Question: 'str(data)' to browse the data frame and found one variable is a 'data.frame', how can I change it into a normal vector/variable? Because now it cannot be exported correctly.
'''
str(data)
$ ID : num [1:3177] 1.11e+11 1.11e+11 1.11e+11 1.11e+11
$ indcate :'data.frame': 3177 obs. of 1 variable:
..$ X: int [1:3177] 2 3 3 2 2 2 3 2 1 1 ...
'''
(1)so I tried to change the type of this variable but failed
'''
> as.numeric((data$indcate))
Error: 'list' object cannot be coerced to type 'double'
> as.integer((data$indcate))
Error: 'list' object cannot be coerced to type 'integer'
> as.factor((data$indcate))
X
<NA>
Levels: c(2, 3, 1)
Warning message:
In xtfrm.data.frame(x) : cannot xtfrm data frames
'''
(2)here is the export file, I export it as csv.file. There are some redundant columns behind.

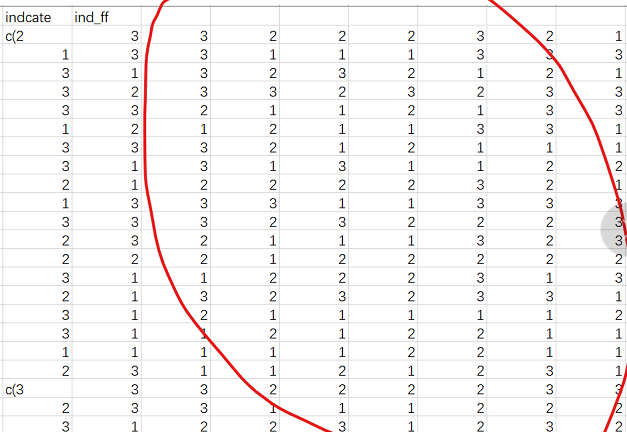
Answer: Not sure I've totally understood but I think the issue is that your item is currently a list. You should be able to resolve it by adding 'unlist()' to your code:
'''
> as.numeric(unlist(indicfactor$indcate))
'''